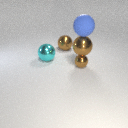
large blue rubber sphere above small brown metal sphere